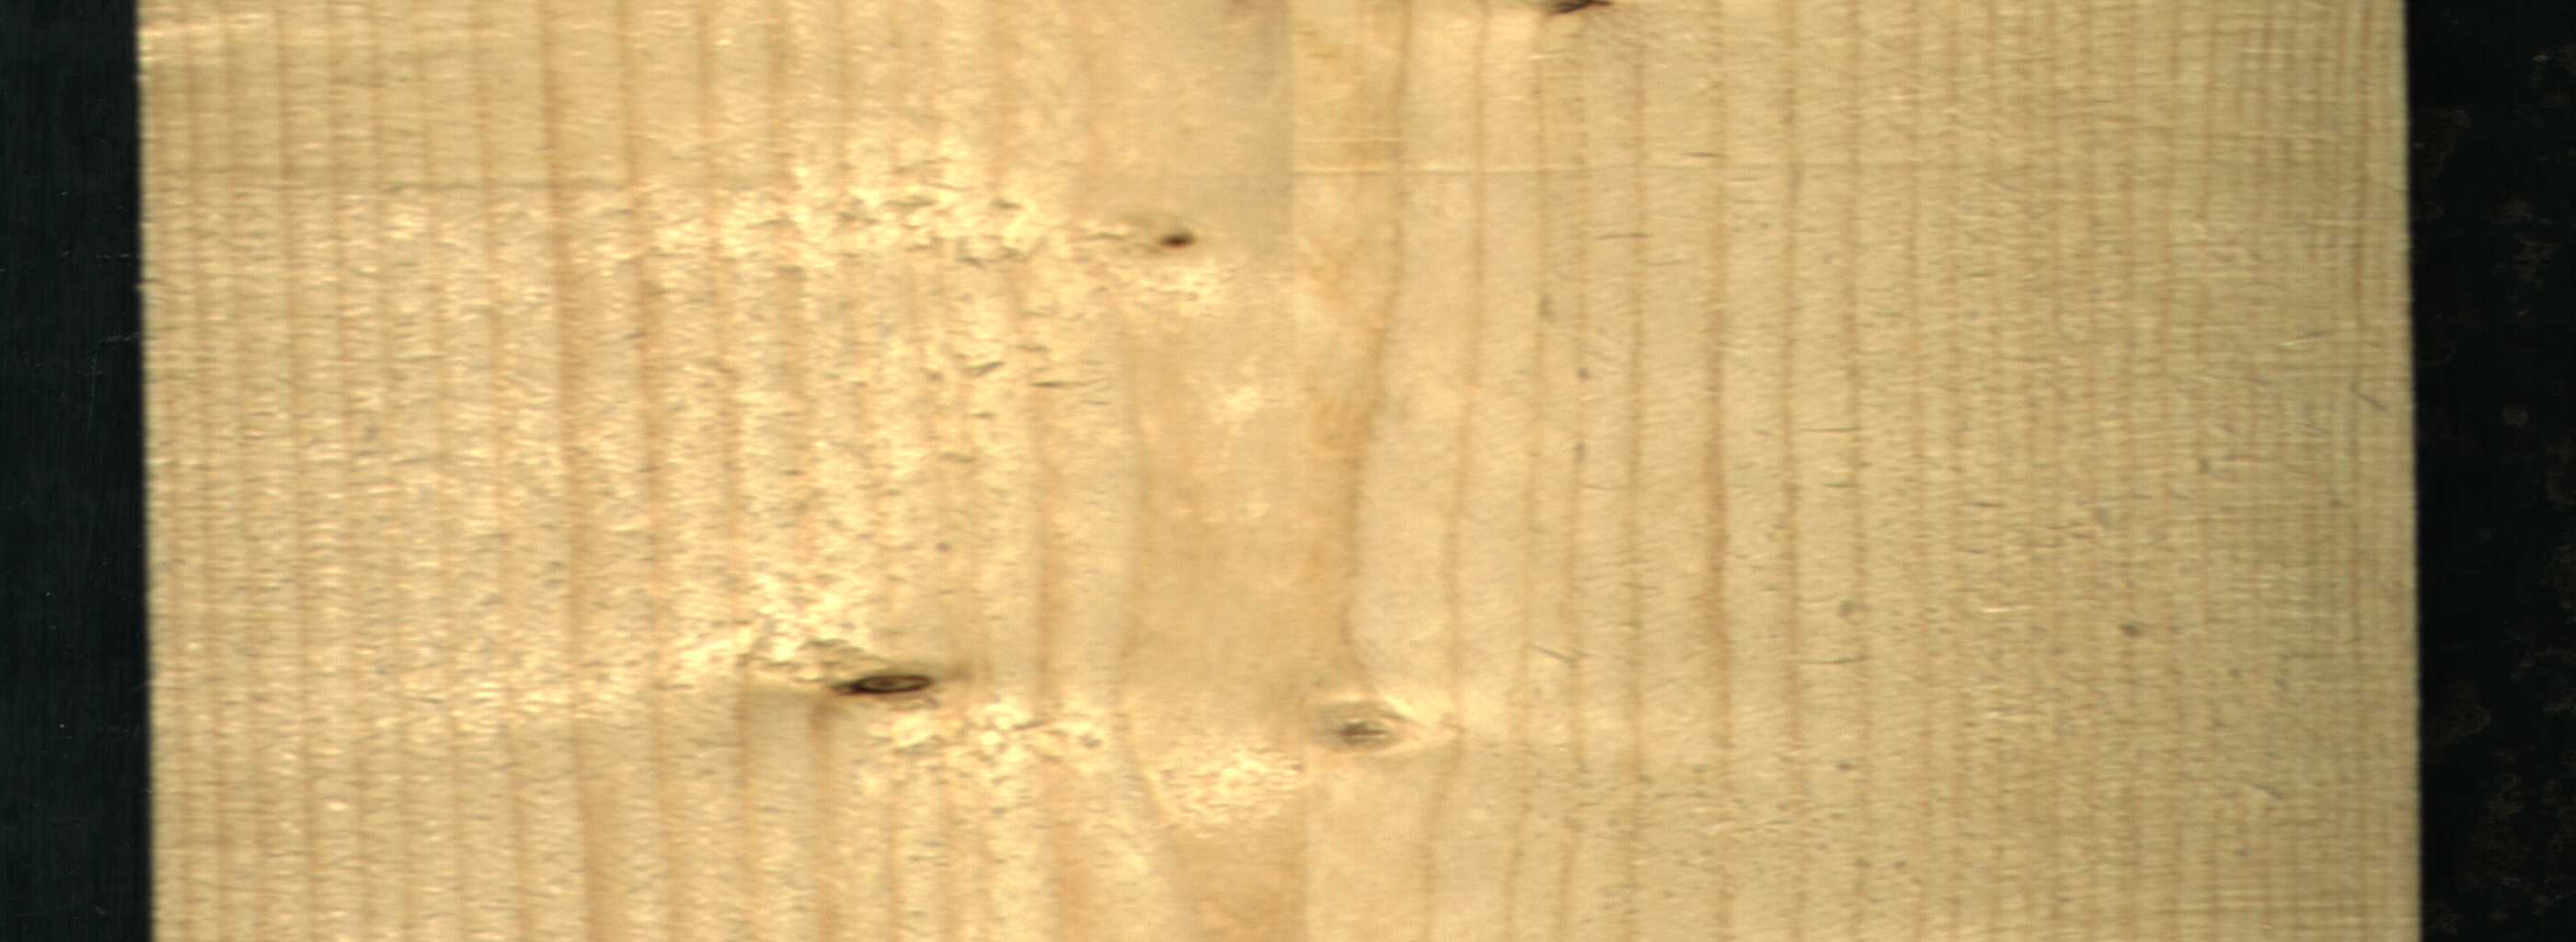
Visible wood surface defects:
Dead_Knot
Live_Knot
Live_Knot
Live_Knot